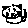
Label: cat